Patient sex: M
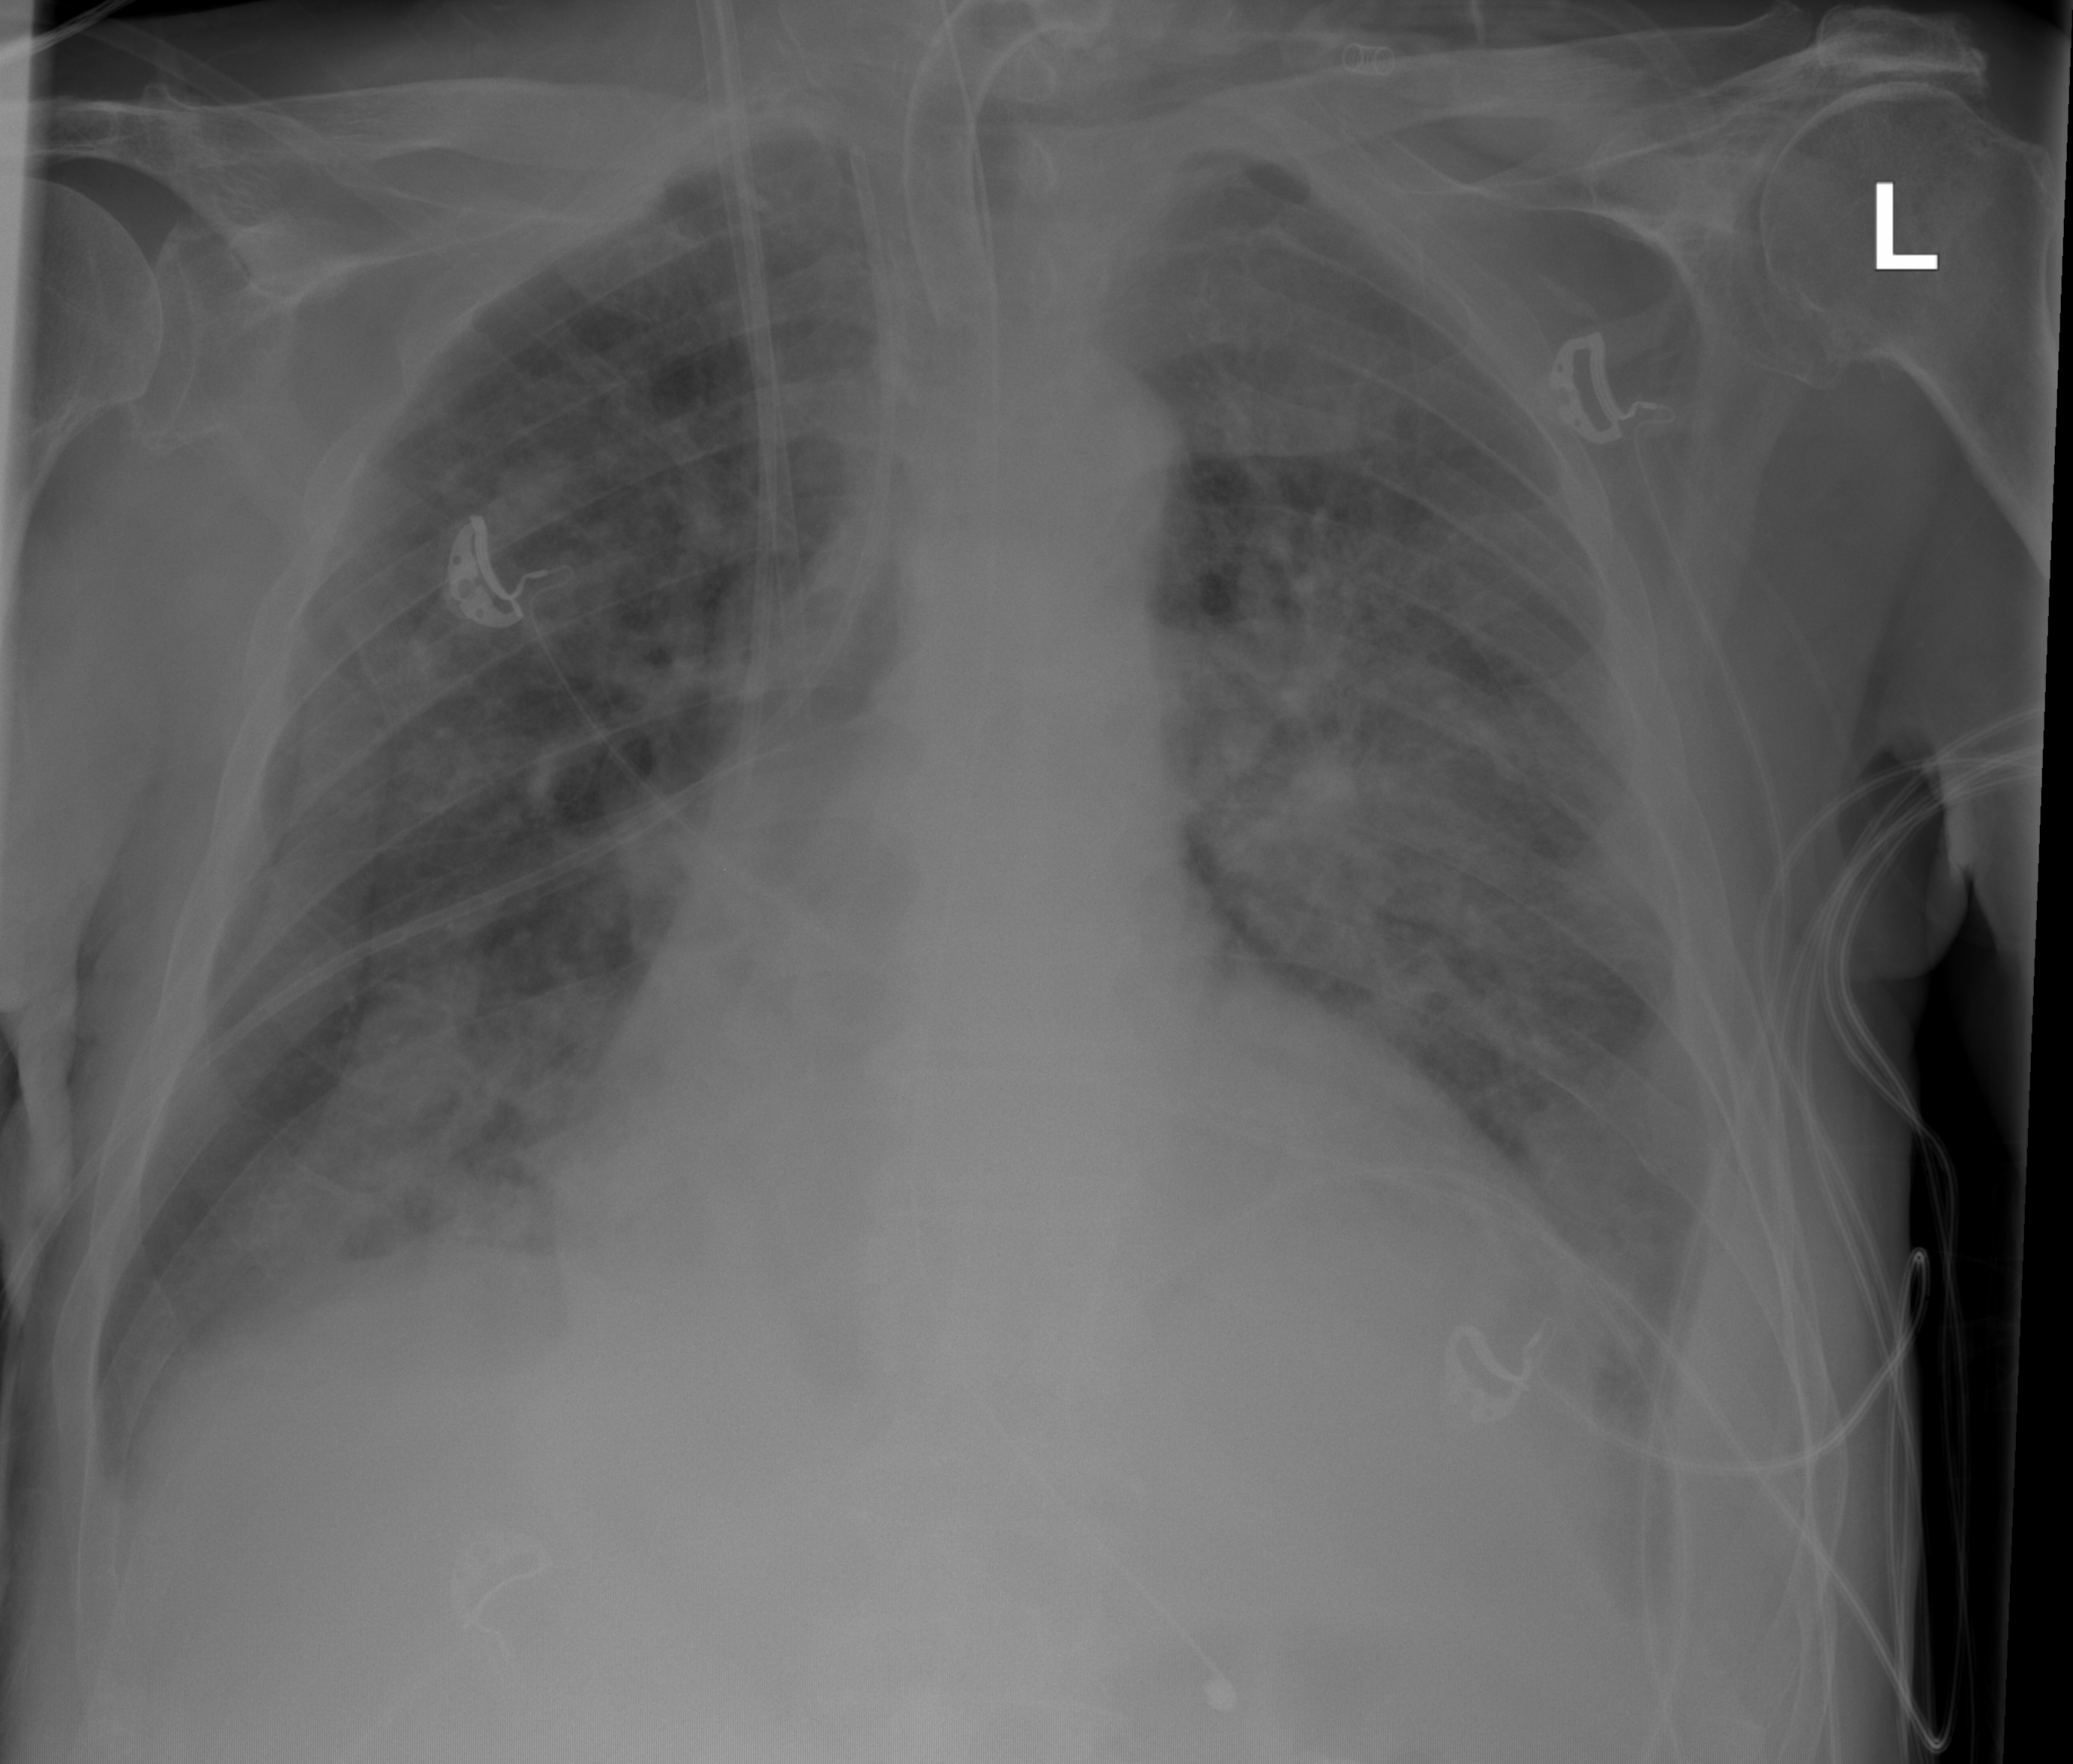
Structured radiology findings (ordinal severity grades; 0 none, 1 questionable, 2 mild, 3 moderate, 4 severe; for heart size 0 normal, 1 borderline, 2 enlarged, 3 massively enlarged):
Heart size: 2
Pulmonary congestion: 3
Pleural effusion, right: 2
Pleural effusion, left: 2
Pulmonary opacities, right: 3
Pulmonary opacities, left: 3
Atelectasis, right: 0
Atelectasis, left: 0